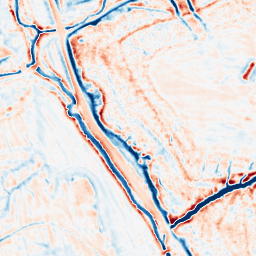
Category: edge_preserving
Decomposition family: bilateral
Decomposition parameters: d: 15
sigma_color: 150
sigma_space: 100
Upsampling method: cubic_mitchell
Upsampling parameters: scale: 2
Upsampling scale: 2